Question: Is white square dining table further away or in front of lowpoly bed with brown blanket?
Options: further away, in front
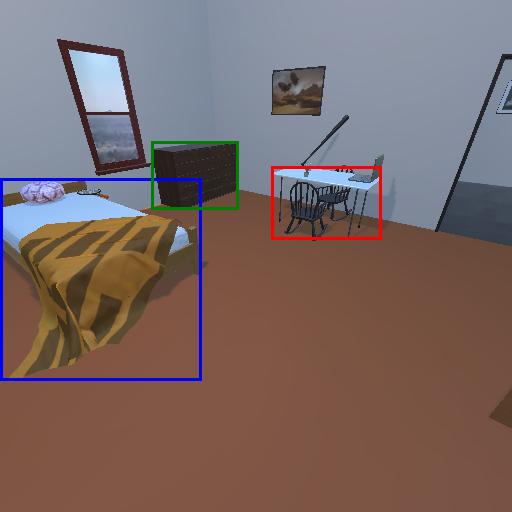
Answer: further away